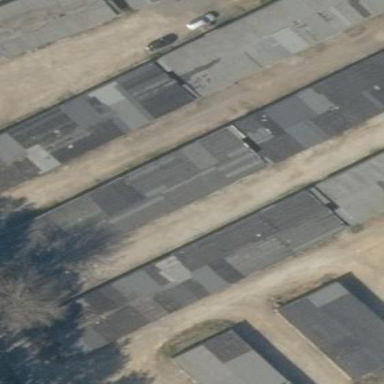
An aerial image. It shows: Group of garages.